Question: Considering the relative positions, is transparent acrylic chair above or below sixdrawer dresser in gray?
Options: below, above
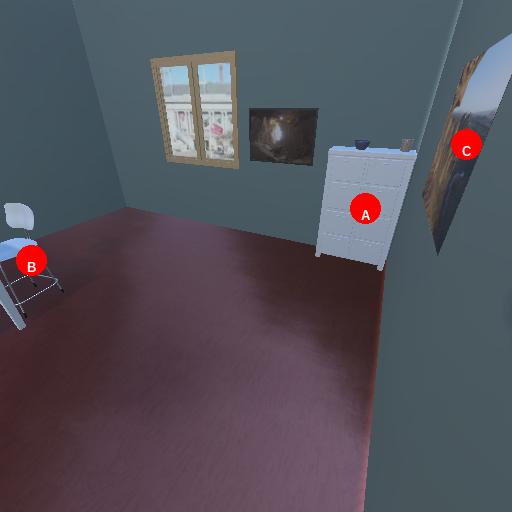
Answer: below